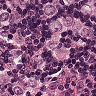
Metastatic tissue present: yes